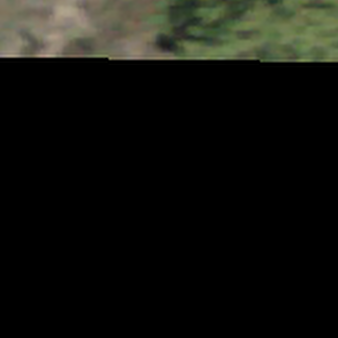
Label: other